Question: Excel 'VLOOKUP' is not working though I have followed exact syntax.
'''
=VLOOKUP(C1,A1:B5,1,FALSE)
'''
returns '#N/A'

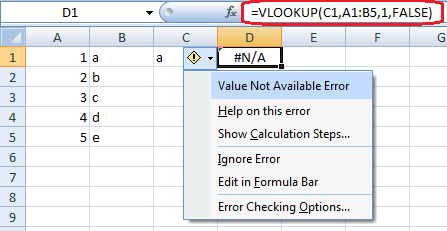
Answer: Use this instead:
'''
=INDEX(A1:A5,MATCH(C1,B1:B5,0))
'''
returns '1' which I assume is what you want.
In fact, I would suggest (almost) always using this 'INDEX'-'MATCH' combo rather than 'VLOOKUP'. It's much more flexible.